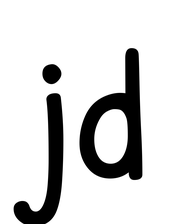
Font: PatrickHand-Regular